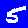
Digit: 5